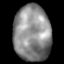
Tissue: lung
Cell type: Epithelial cells
Senescence score: 0.2106
Nuclear area (px): 2029
Mean DAPI intensity: 139.353